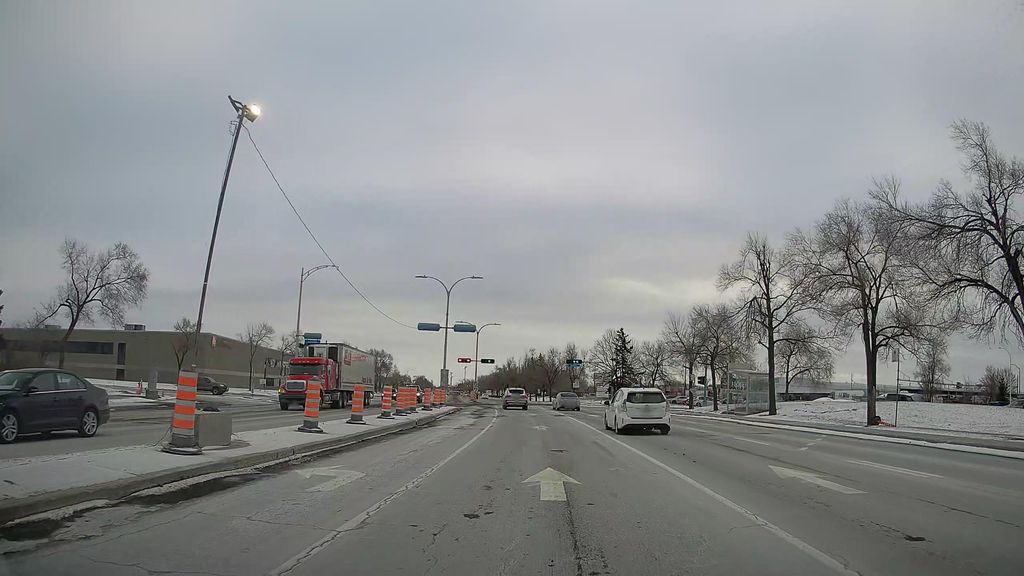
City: montreal